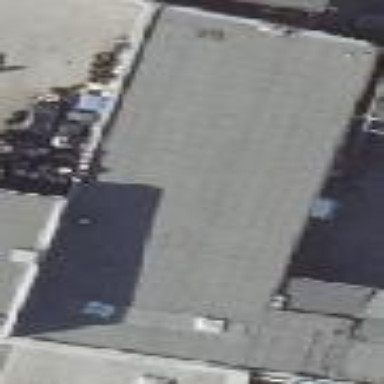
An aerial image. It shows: Flat-roofed building.